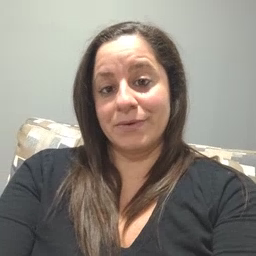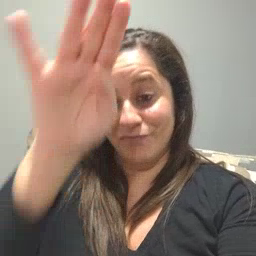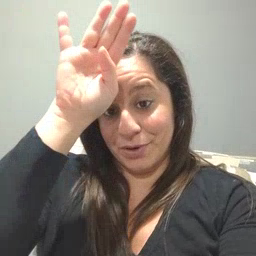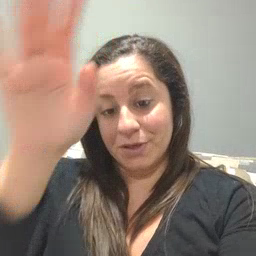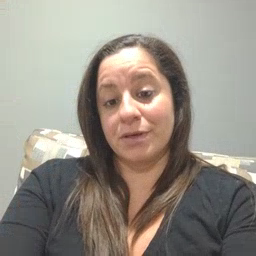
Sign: fireman